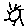
Label: sun